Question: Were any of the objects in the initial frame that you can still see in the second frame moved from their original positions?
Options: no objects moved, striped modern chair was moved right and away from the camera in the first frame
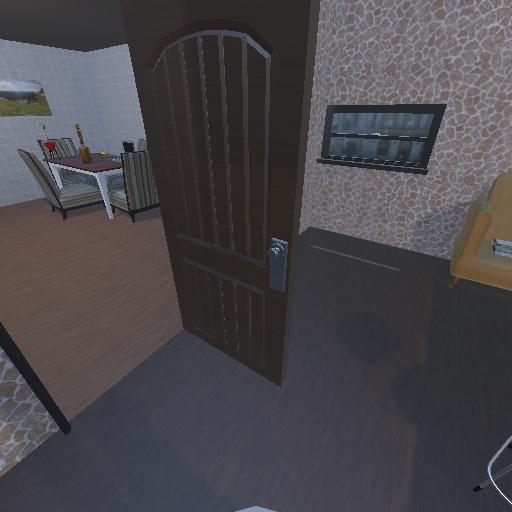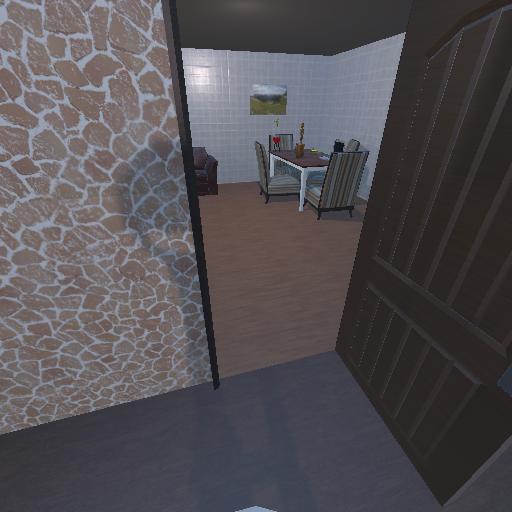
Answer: no objects moved